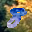
Label: 8